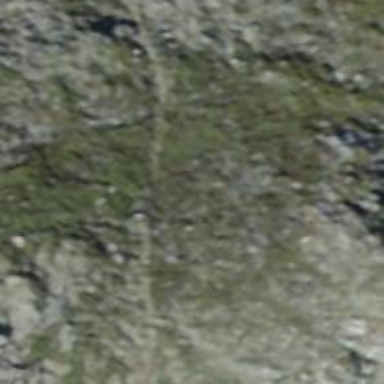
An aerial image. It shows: Path.